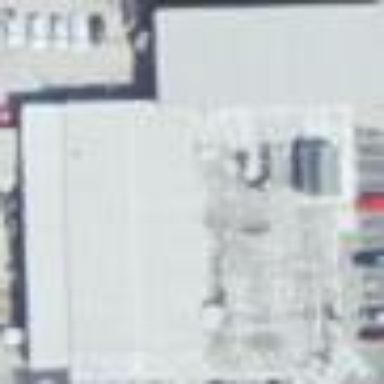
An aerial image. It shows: Supermarket located in building.